Interaction volume radius: 10 \u00c5
Interaction volume height: 20 \u00c5
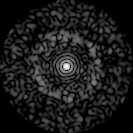
Disorder parameter: 0.824